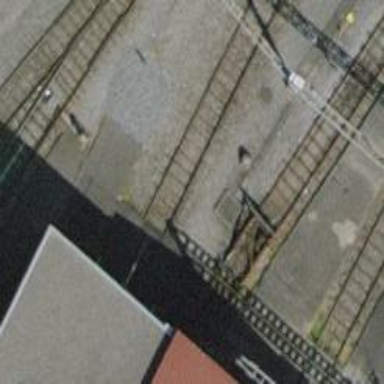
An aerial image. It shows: Railway buffer stop.